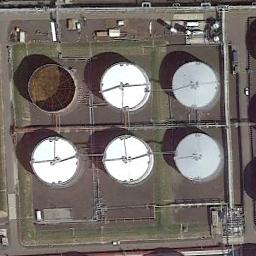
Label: storage_tank